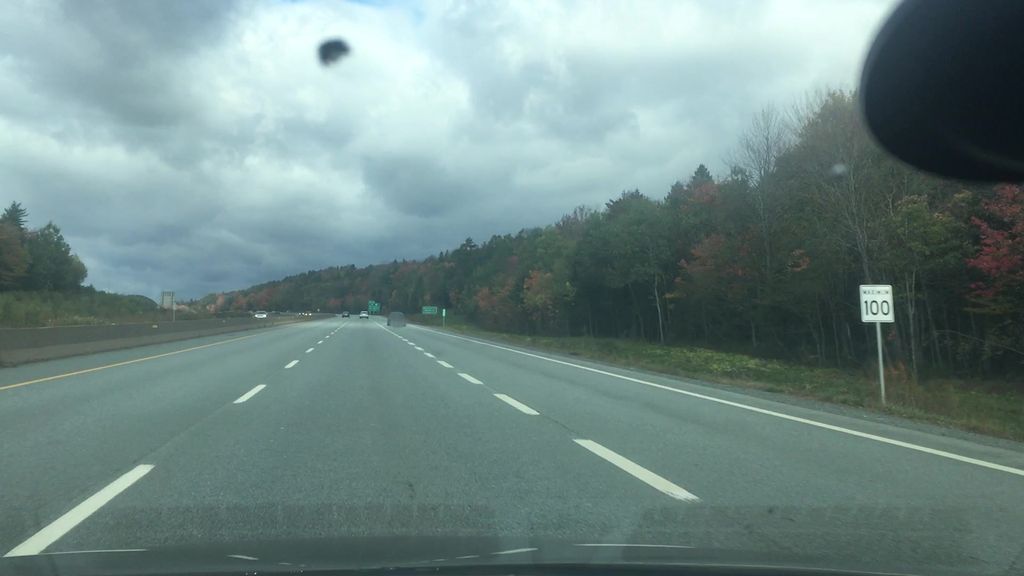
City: halifax